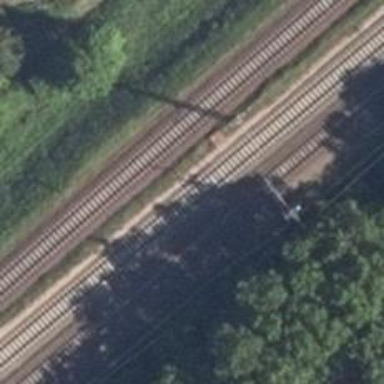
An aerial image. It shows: Railway signal.